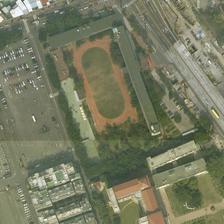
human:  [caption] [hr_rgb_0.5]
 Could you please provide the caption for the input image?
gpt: this neighborhood is not only bustling and the environment is very good in addition to intensive high-rise buildings, there is a large area of the sports field and dense vegetation .

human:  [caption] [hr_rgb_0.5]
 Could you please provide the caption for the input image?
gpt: a playground with a parking lot next to it is semisurrounded by many buildings and a road .

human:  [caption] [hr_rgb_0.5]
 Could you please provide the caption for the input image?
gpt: a playground and a parking lot are in the corner of a crossroads .

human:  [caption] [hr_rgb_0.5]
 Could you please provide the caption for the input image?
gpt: many buildings and two roads are around a playground and a parking lot .

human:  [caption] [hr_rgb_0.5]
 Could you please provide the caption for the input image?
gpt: a playground with a parking lot next to it is semisurrounded by many buildings and a road .